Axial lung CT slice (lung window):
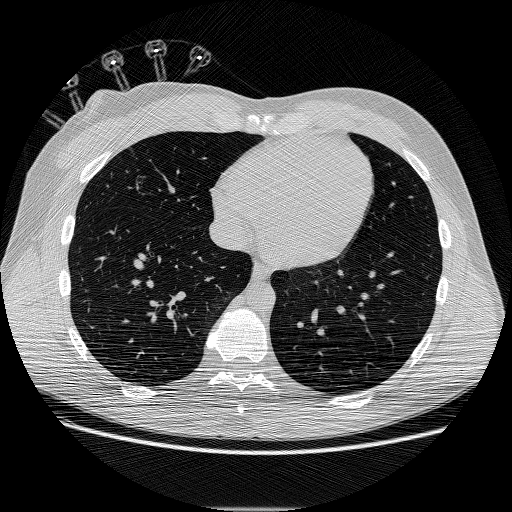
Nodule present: no